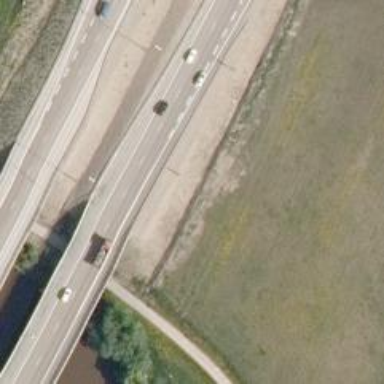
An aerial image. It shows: Asphalt motorway.